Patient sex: F
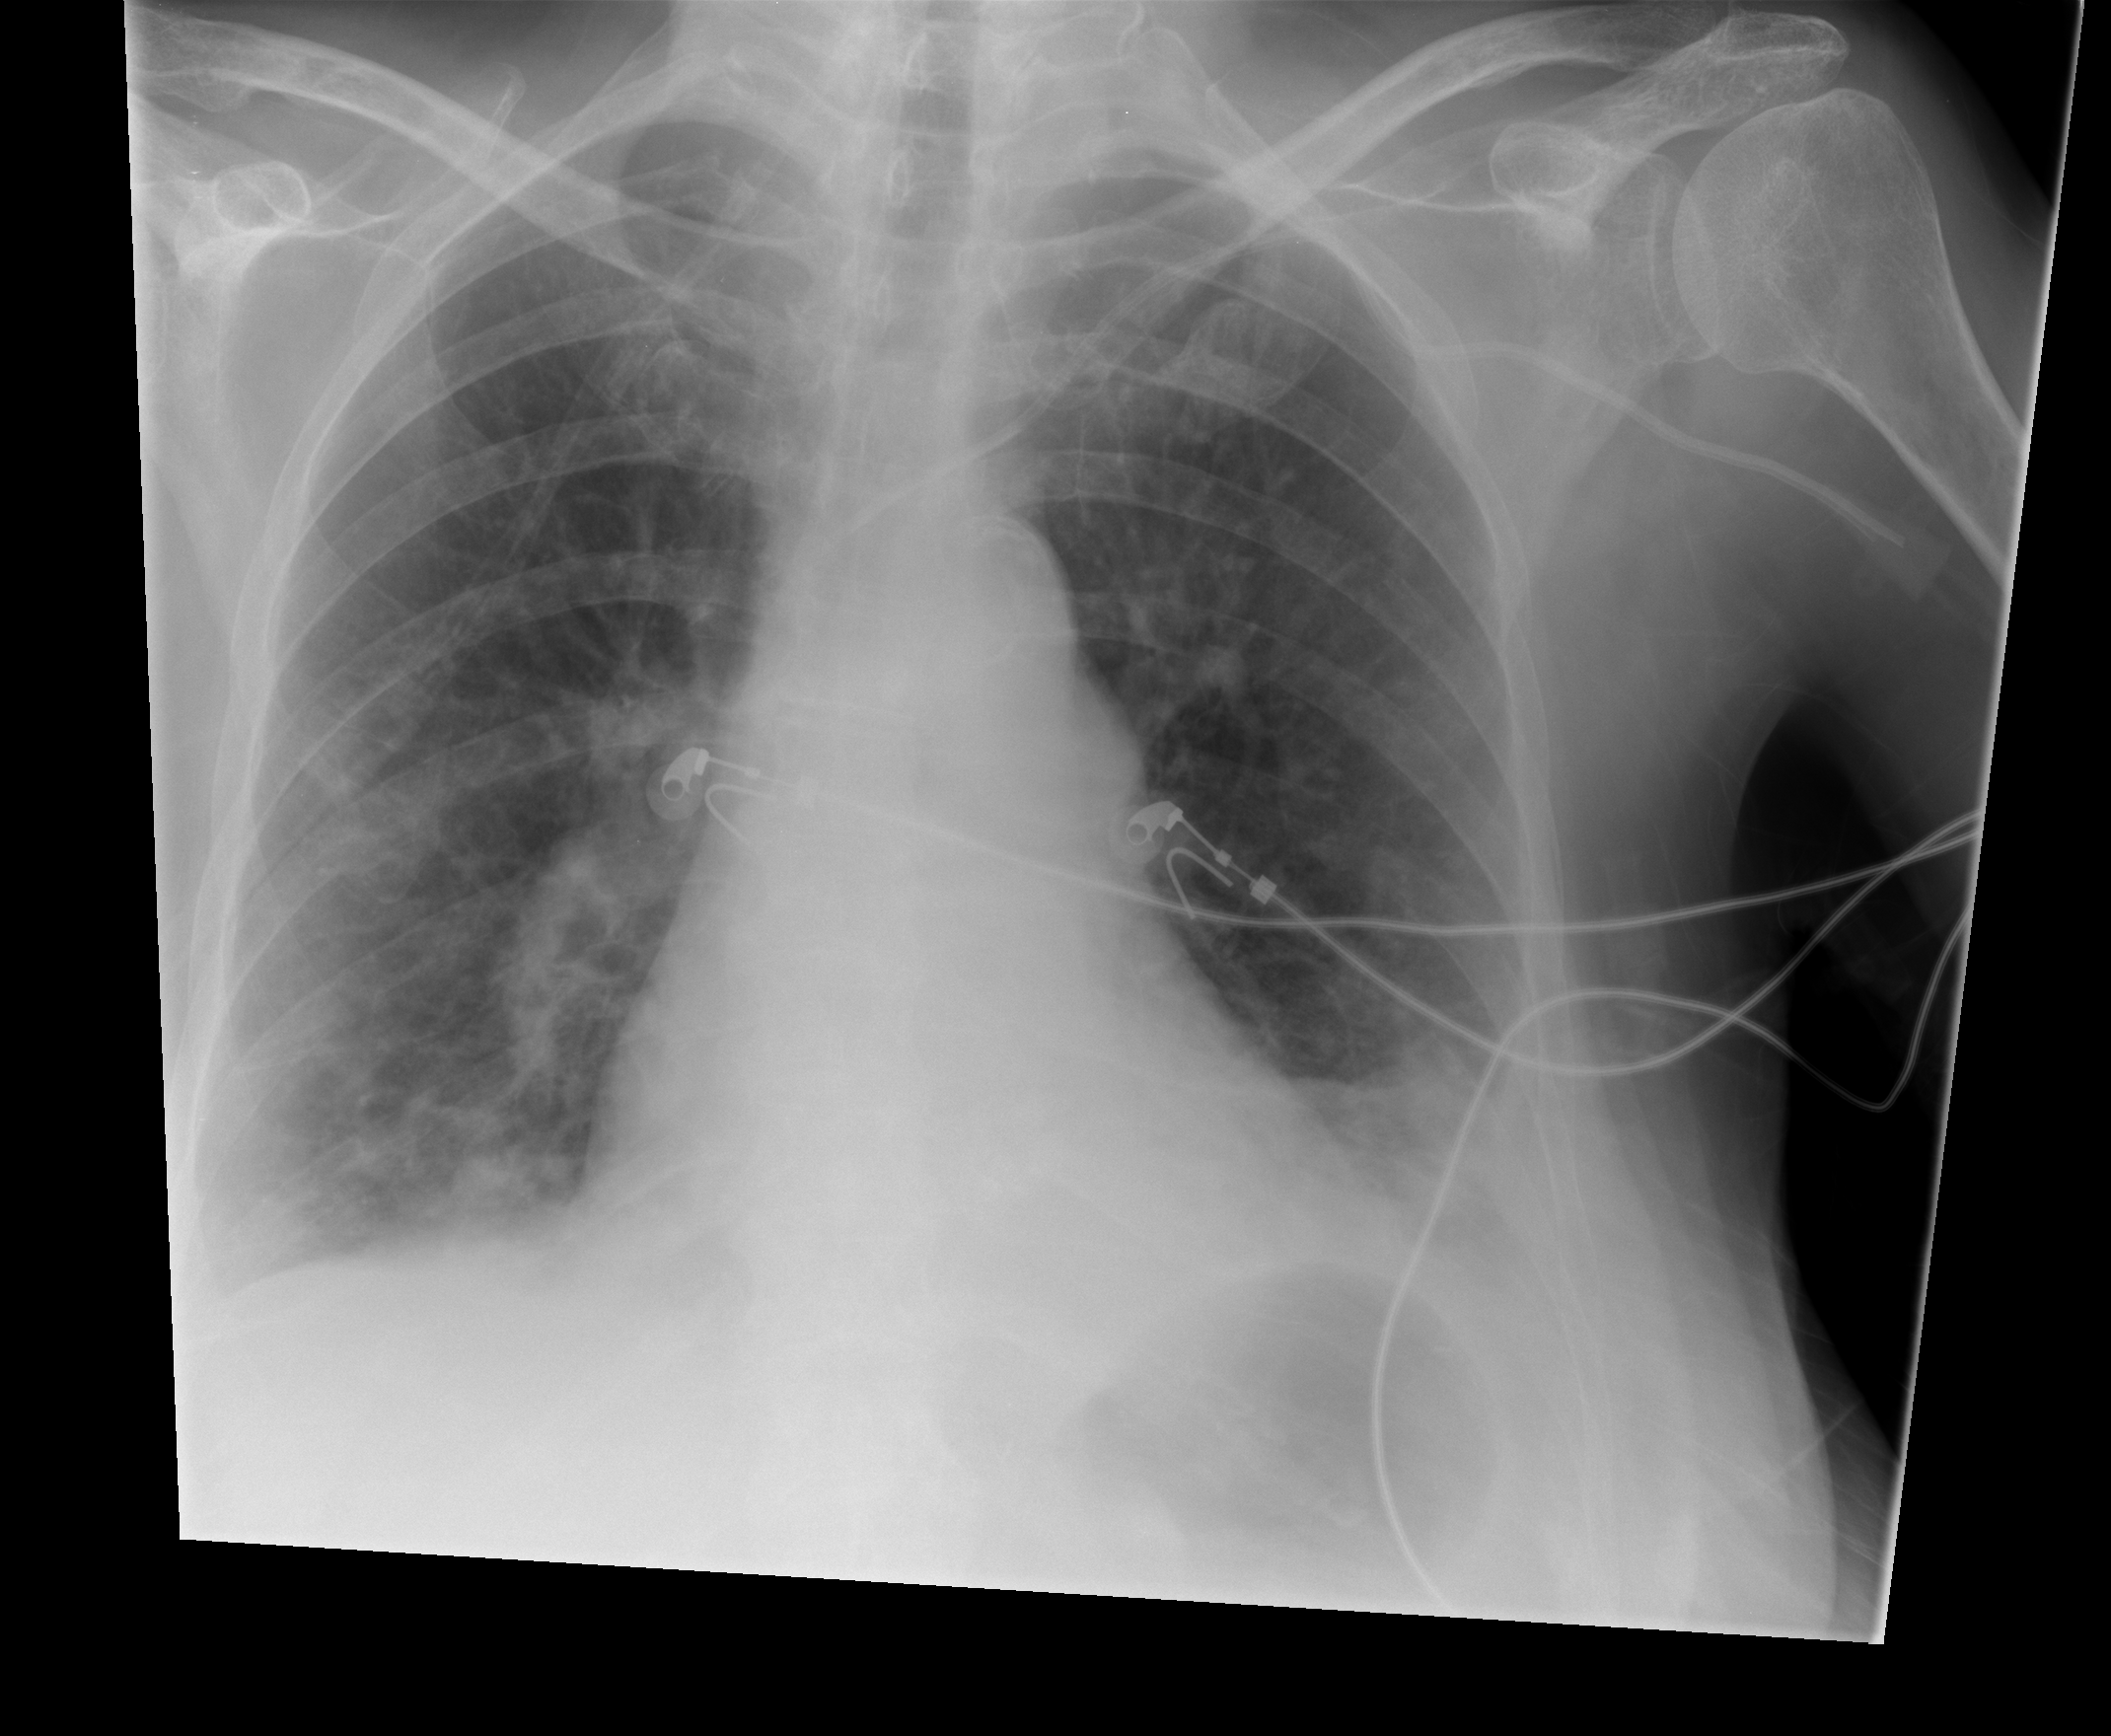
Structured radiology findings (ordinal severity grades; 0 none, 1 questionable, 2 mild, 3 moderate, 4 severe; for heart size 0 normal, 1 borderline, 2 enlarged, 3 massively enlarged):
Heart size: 0
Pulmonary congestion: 1
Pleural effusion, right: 2
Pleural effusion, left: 2
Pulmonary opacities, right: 1
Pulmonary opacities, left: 1
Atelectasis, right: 0
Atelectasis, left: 2